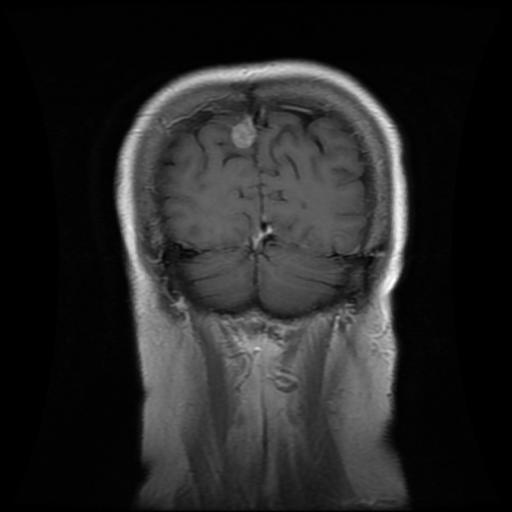
Label: meningioma